Question: Given the supply, demand, and route table for this logistics problem, what is the minimum total cost? Please provide the answer as an integer.
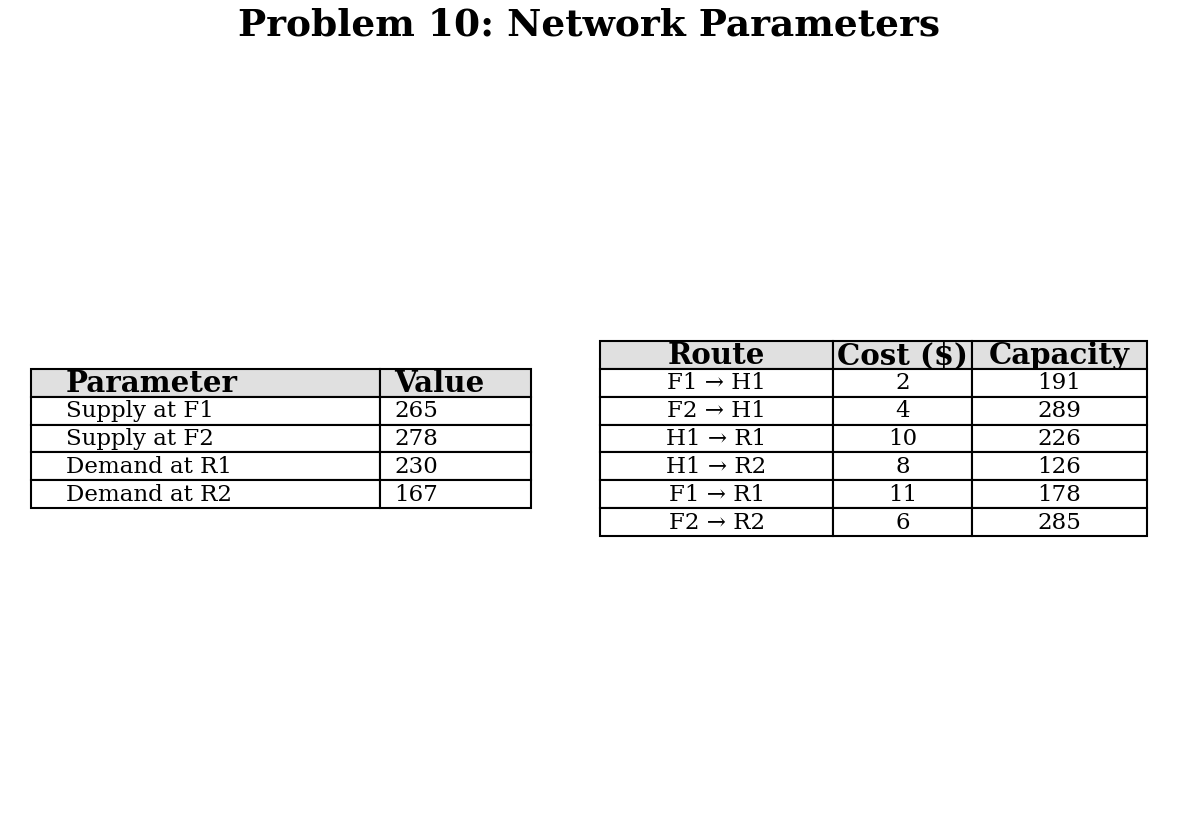
Answer: 3584